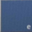
Piece: xx